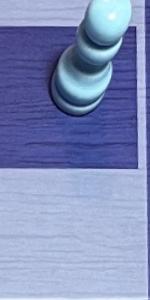
Label: Empty